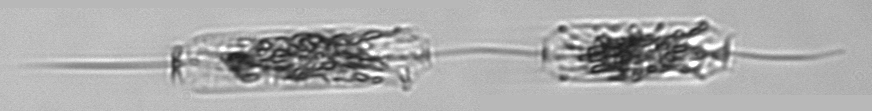
Label: Ditylum_brightwellii